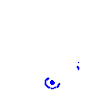
Particle: electron